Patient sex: F
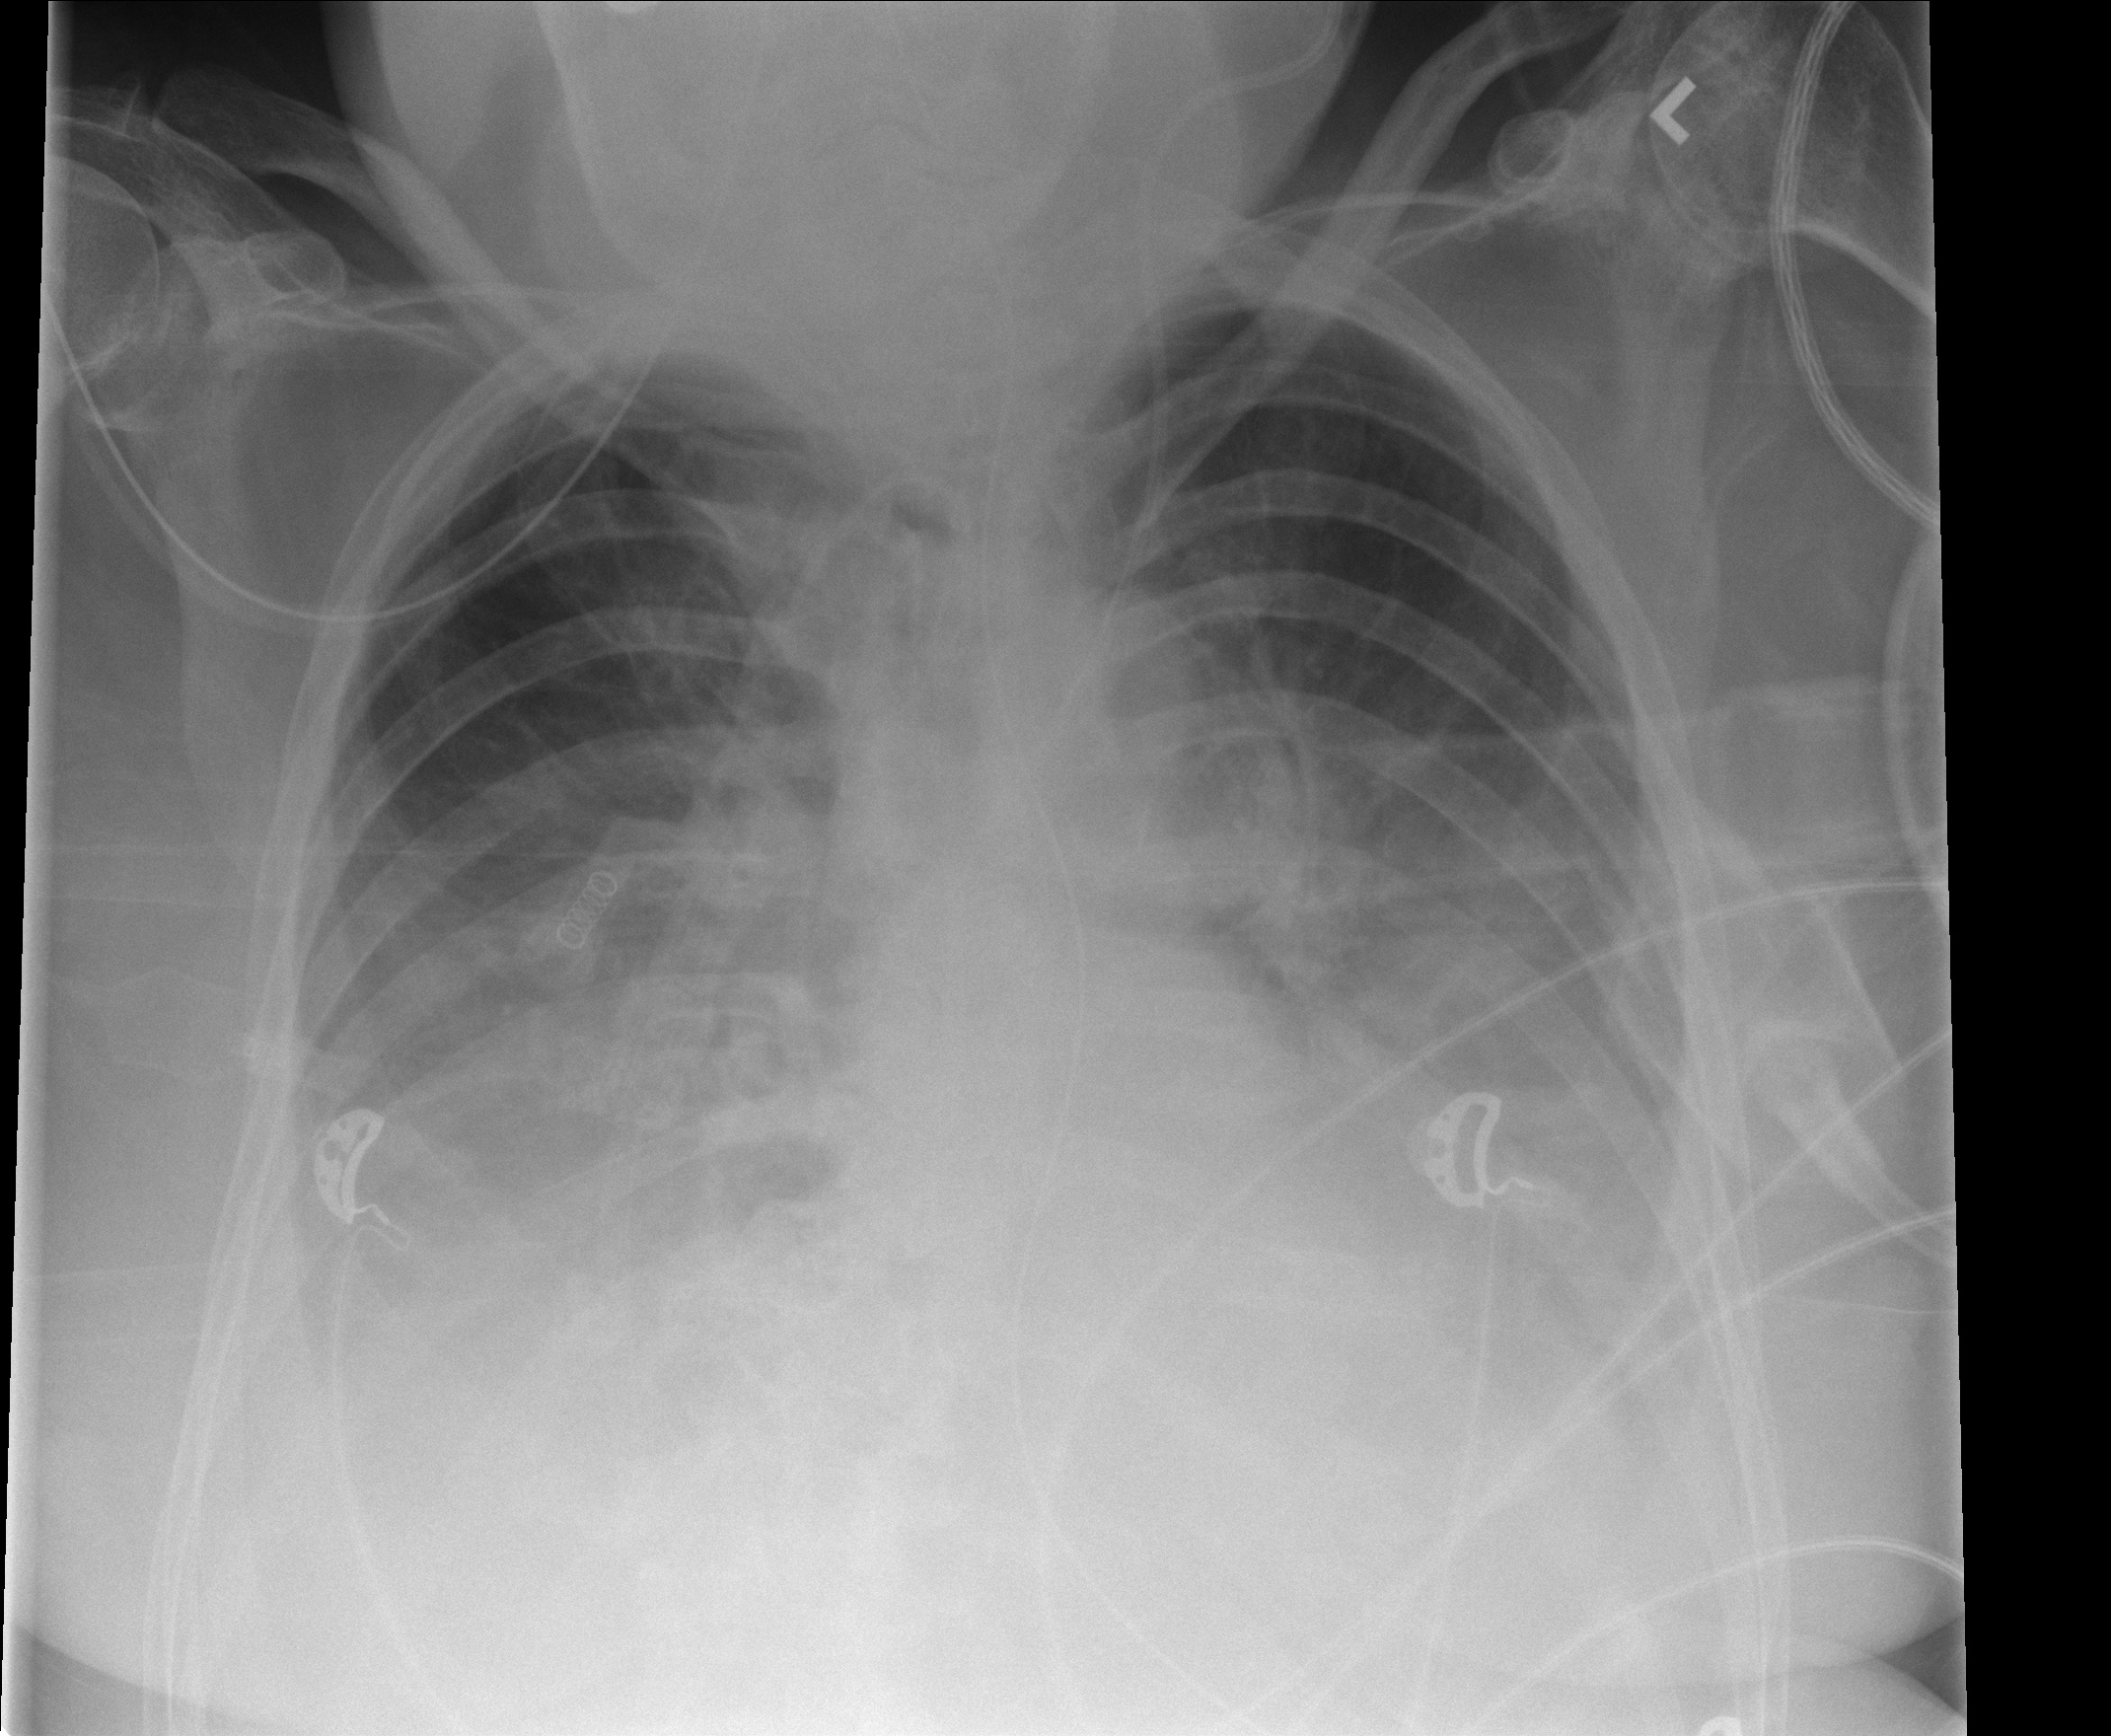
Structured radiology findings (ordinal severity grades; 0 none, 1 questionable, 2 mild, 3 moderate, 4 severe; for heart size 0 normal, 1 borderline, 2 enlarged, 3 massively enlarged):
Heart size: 0
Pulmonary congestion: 3
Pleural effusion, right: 3
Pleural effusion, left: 2
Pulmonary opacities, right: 0
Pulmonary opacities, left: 2
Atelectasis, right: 2
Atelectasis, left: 2